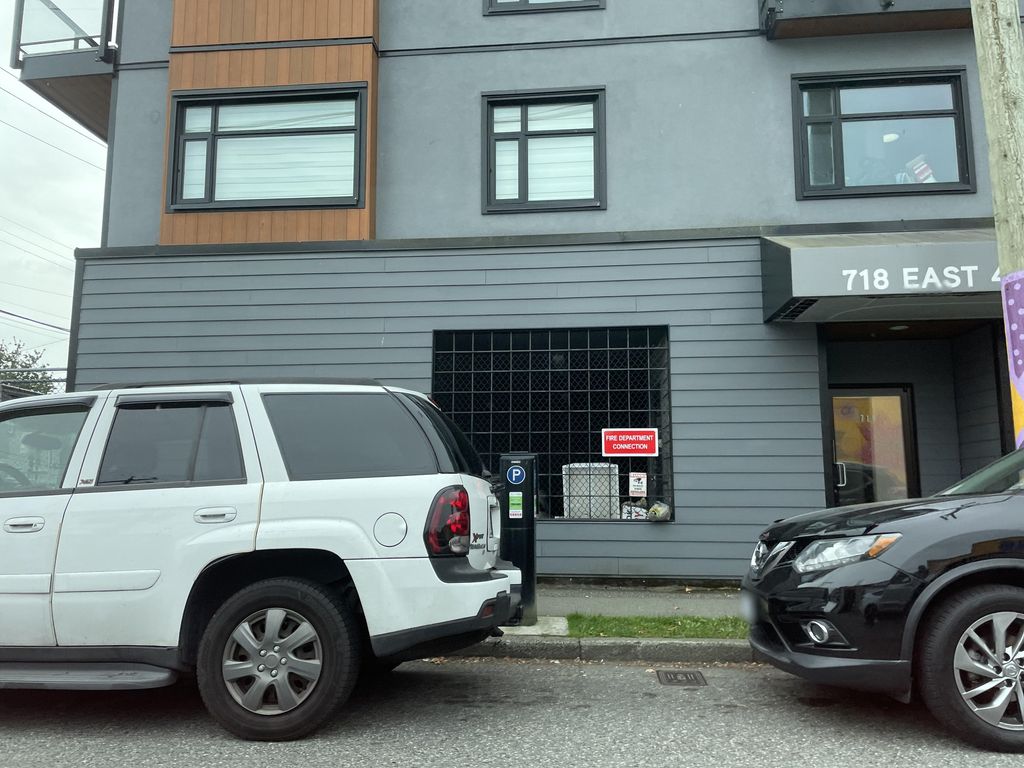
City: vancouver